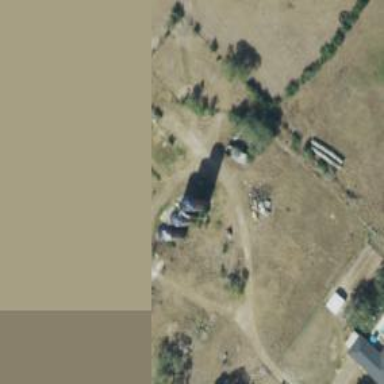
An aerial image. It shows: Silo containing crops.